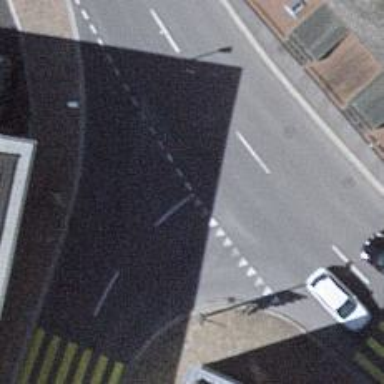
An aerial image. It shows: Road with "give way" sign.